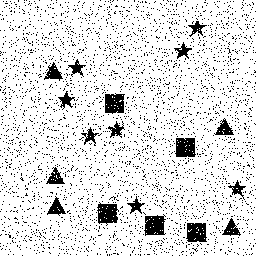
Squares: 5
Triangles: 5
Stars: 8
Total shapes: 18